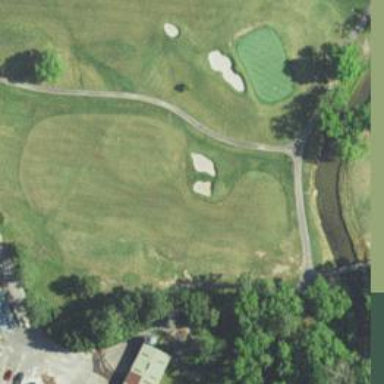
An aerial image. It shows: Path for both road and golf.